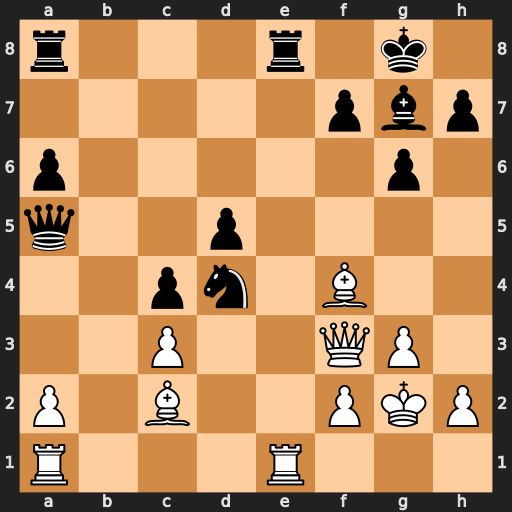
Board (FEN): r3r1k1/5pbp/p5p1/q2p4/2pn1B2/2P2QP1/P1B2PKP/R3R3
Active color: w
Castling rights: -
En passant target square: -
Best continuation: Rxe8+ Rxe8 cxd4